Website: home-depot
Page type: receipt
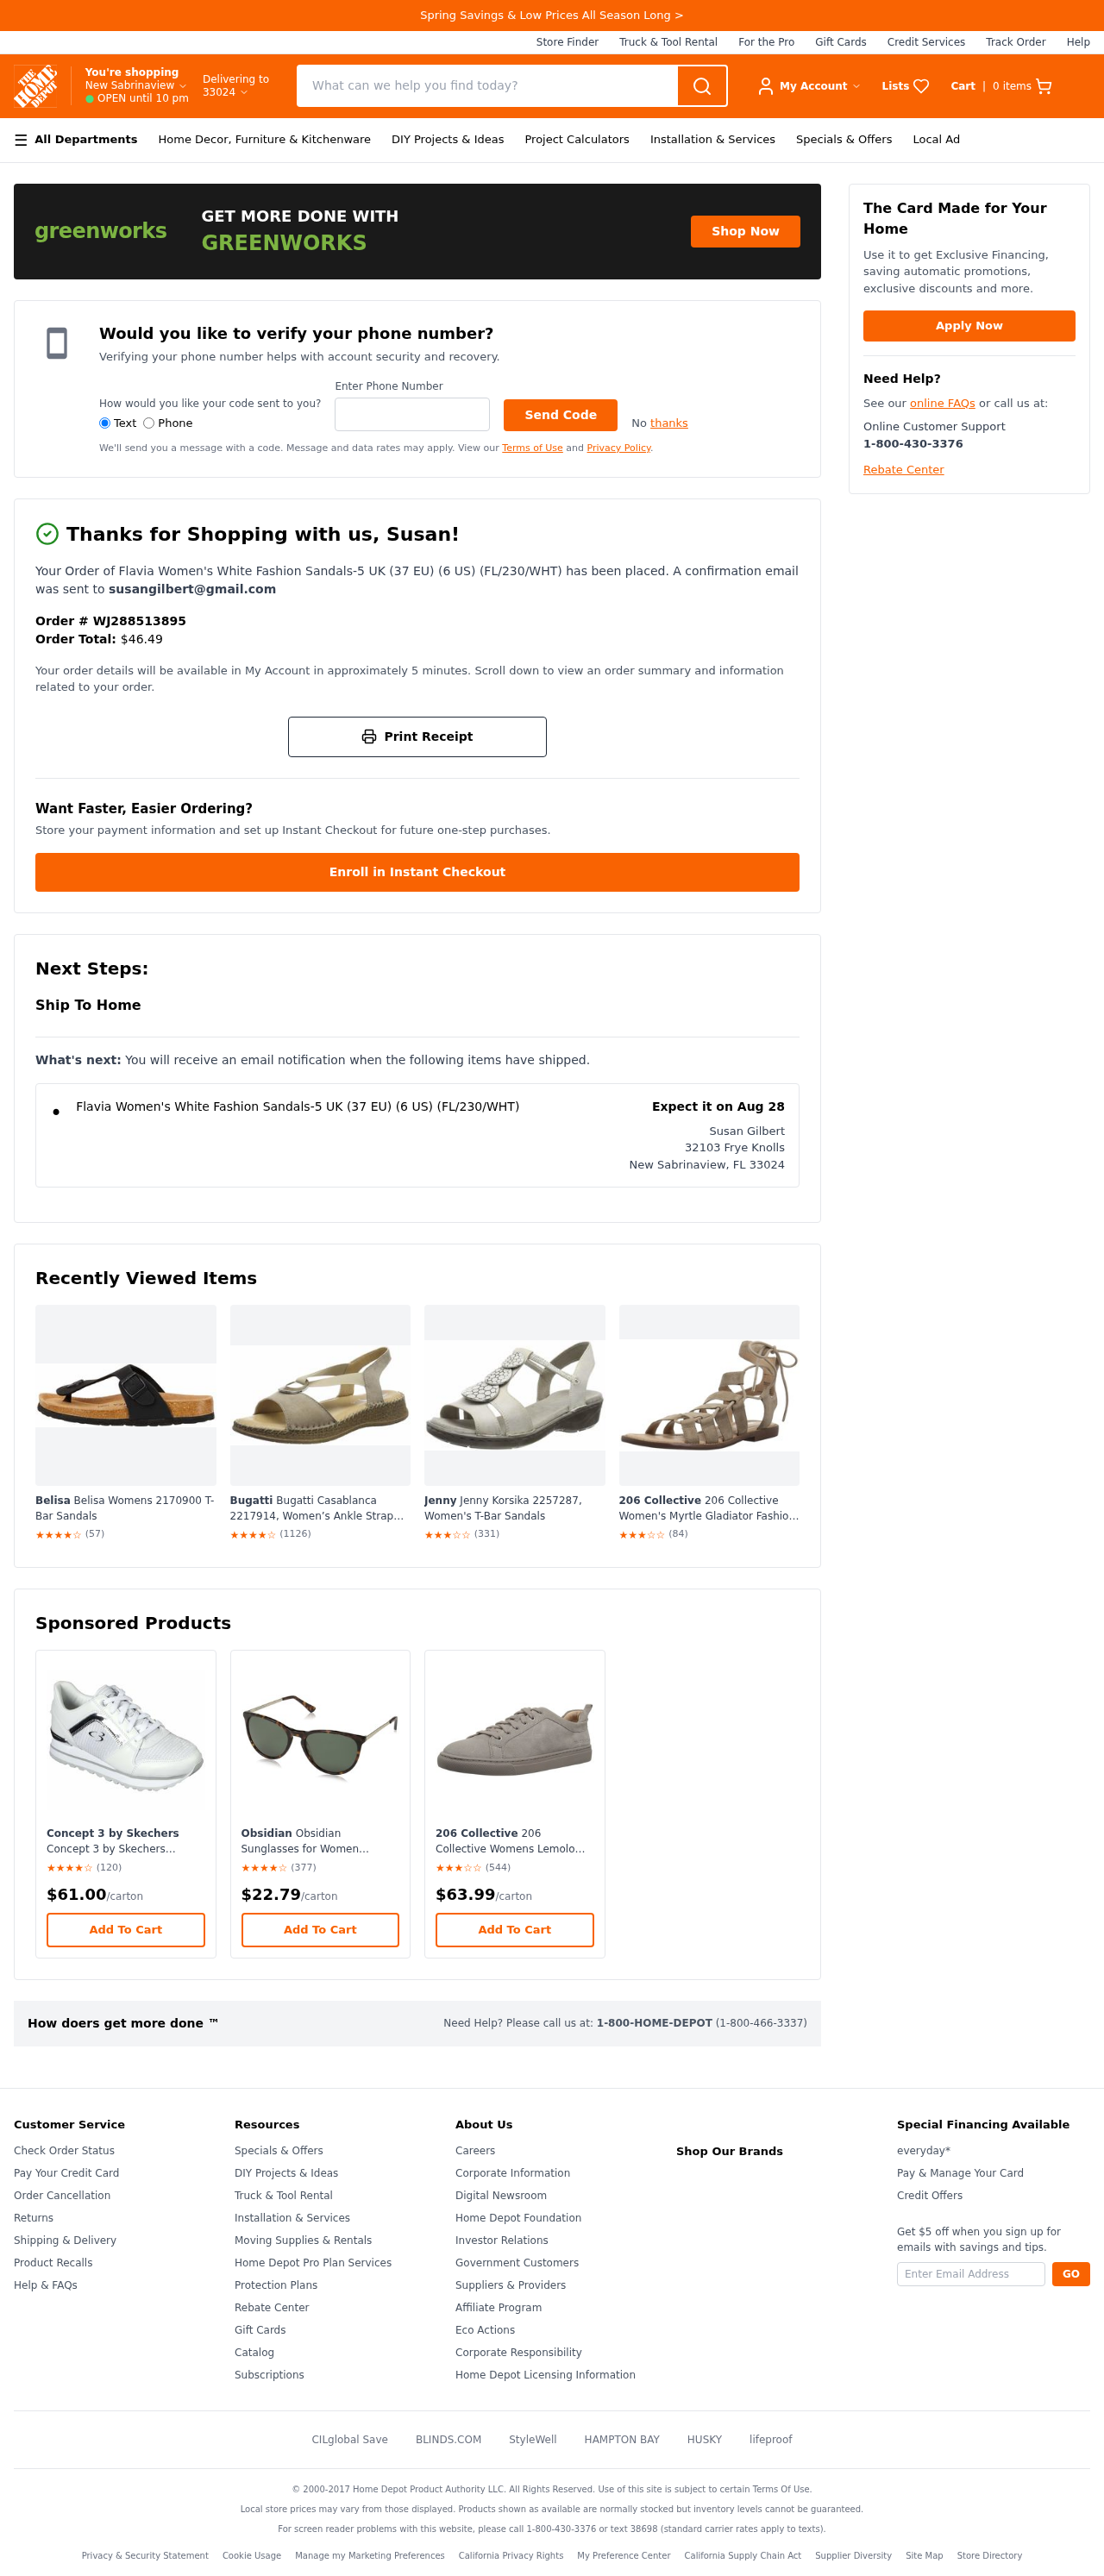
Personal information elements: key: PII_CITY
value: New Sabrinaview
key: PII_CITY_STATE_ZIP
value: New Sabrinaview, FL 33024
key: PII_EMAIL
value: susangilbert@gmail.com
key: PII_FIRSTNAME
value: Susan
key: PII_FULLNAME
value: Susan Gilbert
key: PII_PHONE
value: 7995580135
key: PII_POSTCODE
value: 33024
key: PII_STREET
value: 32103 Frye Knolls
Product elements: key: PRODUCT1_NAME
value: Flavia Women's White Fashion Sandals-5 UK (37 EU) (6 US) (FL/230/WHT)
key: PRODUCT2_NAME
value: Belisa Belisa Womens 2170900 T-Bar Sandals
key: PRODUCT2_BRAND
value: Belisa
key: PRODUCT2_RATING
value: ★★★★☆
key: PRODUCT2_NUM_RATINGS
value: (57)
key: PRODUCT3_NAME
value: Bugatti Bugatti Casablanca 2217914, Women’s Ankle Strap Sandals
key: PRODUCT3_BRAND
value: Bugatti
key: PRODUCT3_RATING
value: ★★★★☆
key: PRODUCT3_NUM_RATINGS
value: (1126)
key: PRODUCT4_NAME
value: Jenny Jenny Korsika 2257287, Women's T-Bar Sandals
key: PRODUCT4_BRAND
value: Jenny
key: PRODUCT4_RATING
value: ★★★☆☆
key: PRODUCT4_NUM_RATINGS
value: (331)
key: PRODUCT5_NAME
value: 206 Collective 206 Collective Women's Myrtle Gladiator Fashion Sandal Flat, taupe suede, 9 B US
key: PRODUCT5_BRAND
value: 206 Collective
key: PRODUCT5_RATING
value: ★★★☆☆
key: PRODUCT5_NUM_RATINGS
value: (84)
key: PRODUCT6_NAME
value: Concept 3 by Skechers Concept 3 by Skechers Surprise Hit Lace-up Fashion Sneaker, White/Silver, 4.5 UK
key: PRODUCT6_BRAND
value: Concept 3 by Skechers
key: PRODUCT6_RATING
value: ★★★★☆
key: PRODUCT6_NUM_RATINGS
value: (120)
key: PRODUCT6_PRICE
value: $61.00
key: PRODUCT7_NAME
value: Obsidian Obsidian Sunglasses for Women Fashion Round Frame 09 , Tortoise/Gold, 54 mm
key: PRODUCT7_BRAND
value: Obsidian
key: PRODUCT7_RATING
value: ★★★★☆
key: PRODUCT7_NUM_RATINGS
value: (377)
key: PRODUCT7_PRICE
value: $22.79
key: PRODUCT8_NAME
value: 206 Collective 206 Collective Womens Lemolo Lace-up Fashion Sneaker Sneaker
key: PRODUCT8_BRAND
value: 206 Collective
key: PRODUCT8_RATING
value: ★★★☆☆
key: PRODUCT8_NUM_RATINGS
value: (544)
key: PRODUCT8_PRICE
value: $63.99
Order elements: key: ORDER_NUM_ITEMS
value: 0
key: ORDER_ID
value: WJ288513895
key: ORDER_TOTAL
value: $46.49
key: ORDER_DELIVERY_DATE
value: Expect it on Aug 28